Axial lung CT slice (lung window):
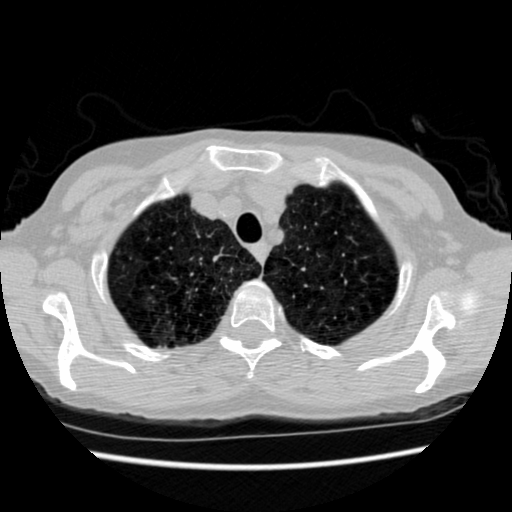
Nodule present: no